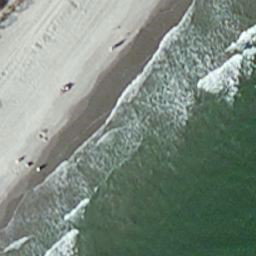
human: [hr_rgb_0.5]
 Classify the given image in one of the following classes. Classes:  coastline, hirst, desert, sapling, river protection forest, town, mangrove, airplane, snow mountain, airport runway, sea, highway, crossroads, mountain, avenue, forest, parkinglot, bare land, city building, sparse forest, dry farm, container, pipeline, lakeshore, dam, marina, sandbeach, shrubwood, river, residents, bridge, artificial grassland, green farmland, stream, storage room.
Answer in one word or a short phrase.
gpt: coastline